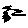
Label: zigzag